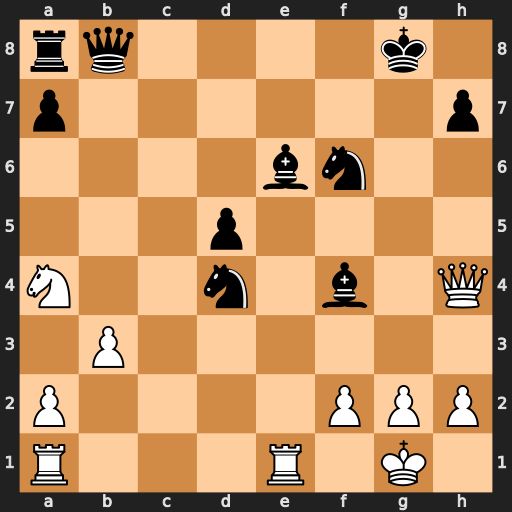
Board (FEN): rq4k1/p6p/4bn2/3p4/N2n1b1Q/1P6/P4PPP/R3R1K1
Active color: w
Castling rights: -
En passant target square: -
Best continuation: Qxf6 Bxh2+ Kh1